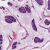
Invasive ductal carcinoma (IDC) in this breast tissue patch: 1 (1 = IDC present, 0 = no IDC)